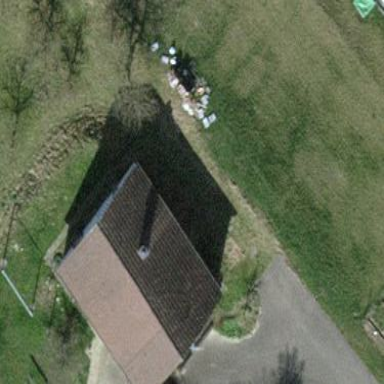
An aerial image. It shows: Detached building with gabled roof.